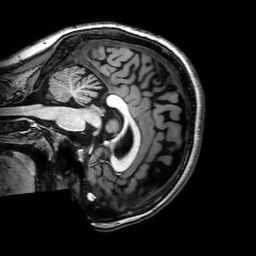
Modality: T1w
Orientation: sagittal
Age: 20
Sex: female
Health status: healthy
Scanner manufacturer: philips
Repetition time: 0.008319 s
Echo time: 0.00384 s